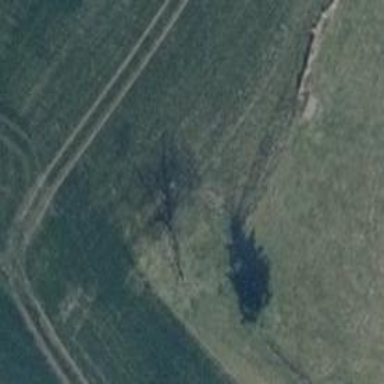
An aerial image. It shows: Single tag "natural: tree."